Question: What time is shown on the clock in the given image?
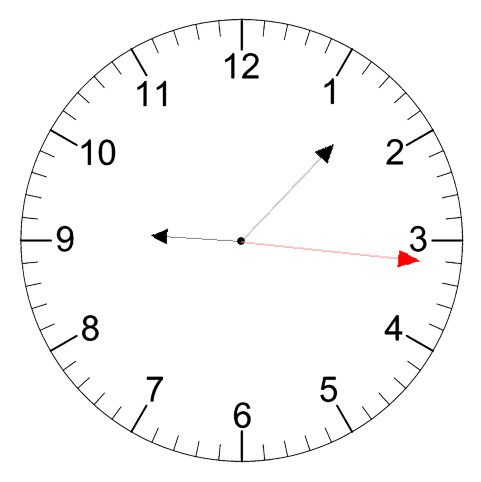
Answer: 09:07:16